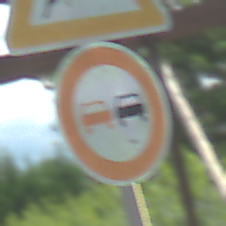
Verkehrszeichen: Ueberholverbot
Zusatzzeichen oben: WildwechselLinks
Umgebung: Outdoor, Nature
Tageszeit: Midday
Wetter: PartlyCloudy
Licht: Natural
Jahreszeit: NotSpecified
Kontrast: HighContrast